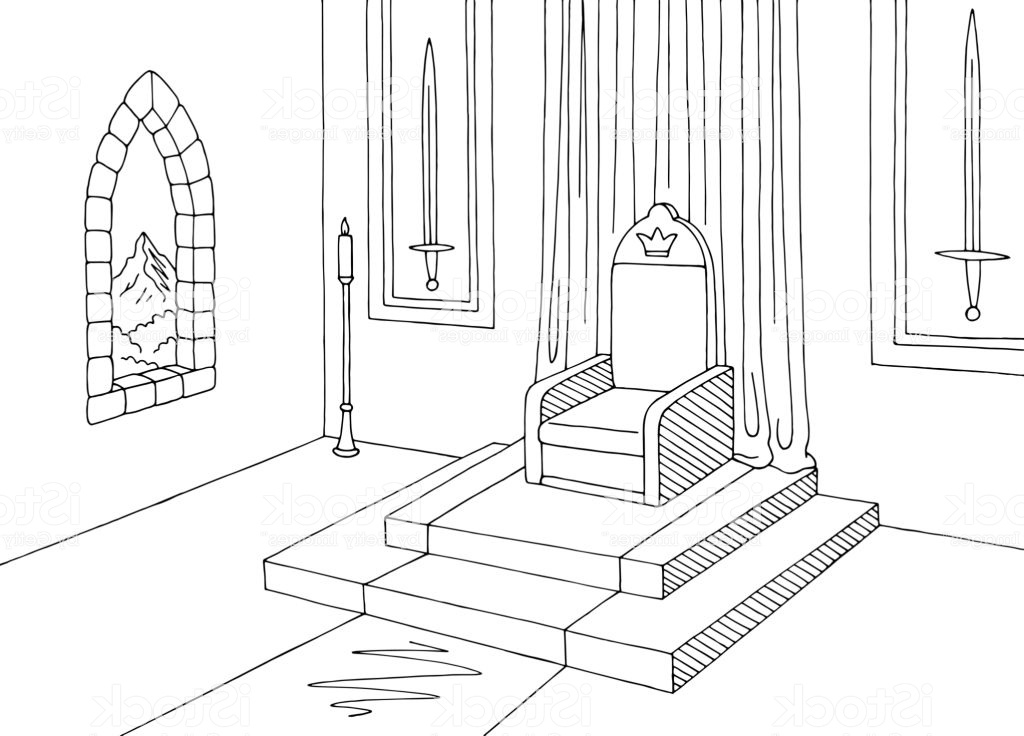
Label: throne